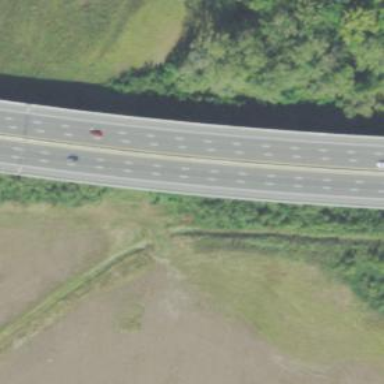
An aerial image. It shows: Beam bridge on motorway.